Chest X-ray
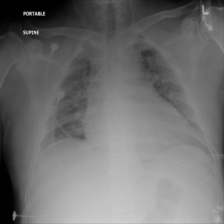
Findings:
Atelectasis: negative
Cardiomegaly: negative
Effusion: negative
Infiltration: negative
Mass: negative
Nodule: negative
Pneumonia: negative
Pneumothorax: negative
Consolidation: negative
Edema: positive
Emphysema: negative
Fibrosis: negative
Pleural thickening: negative
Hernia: negative